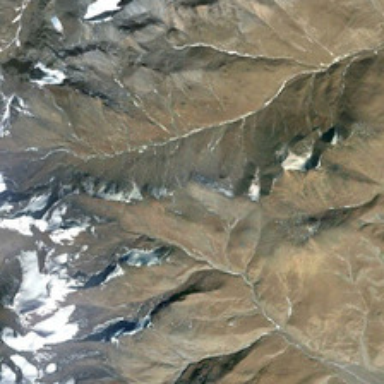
Some white snows cover a small part of khaki mountain .